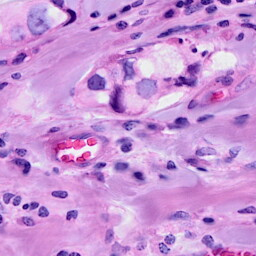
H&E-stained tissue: Breast